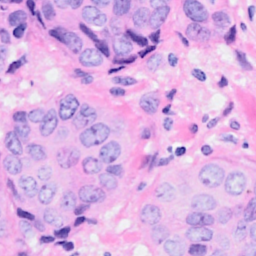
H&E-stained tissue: Breast